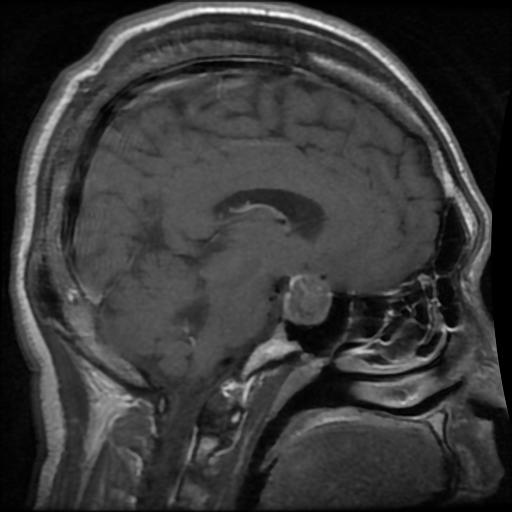
Label: pituitary